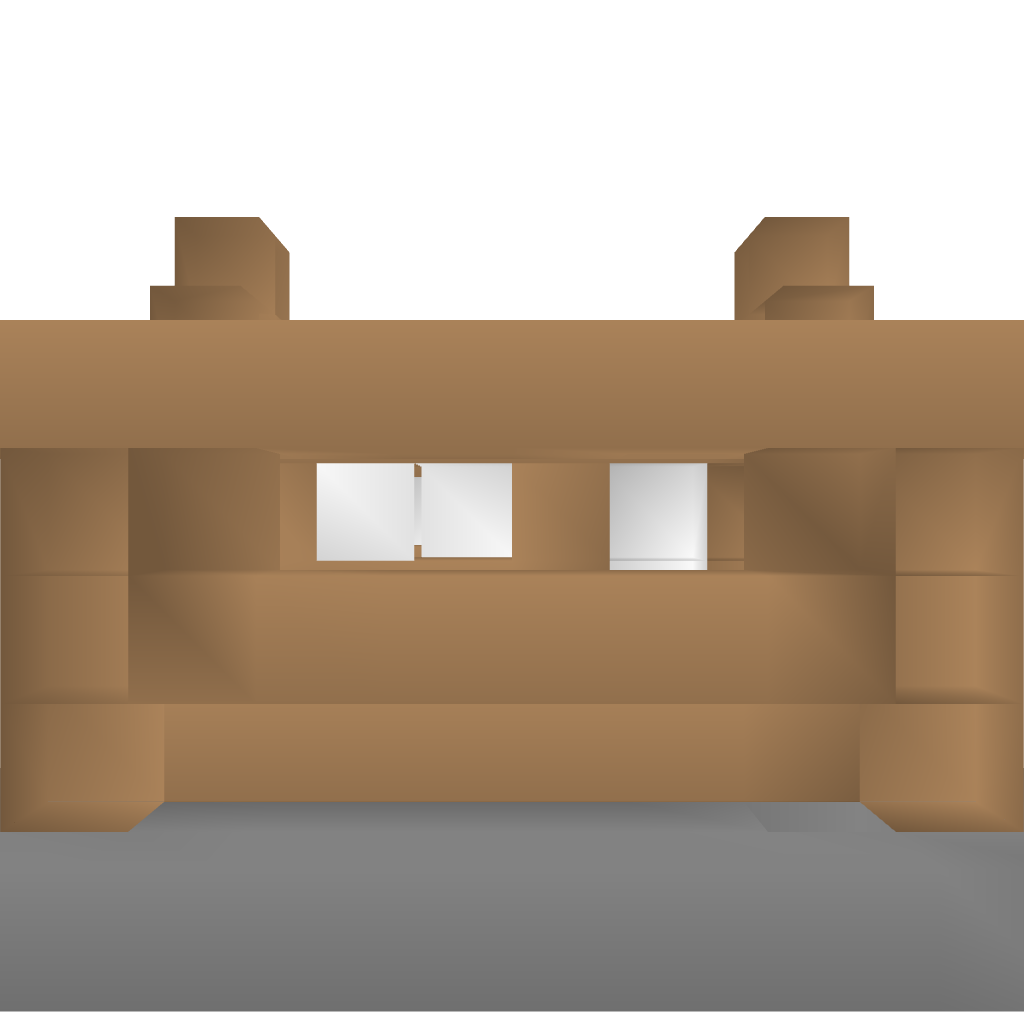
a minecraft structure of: Small Survival Shack bad low quality